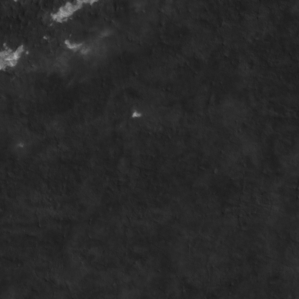
Label: non_frost